Question: The question might be a little misleading.
Here is a screenshot of a DataGrid that has some dummy values (code provided below)

Is there a way to make the white area not covered by a cell clickable? My intention: I want to have full row selection. This can be achieved by 'SelectionUnit="FullRow"' which is fine but how can I make the white area implicitly select the entire row without and
Here is the repro code:
Xaml:
'''
<Window x:Class="DGVRowSelectTest.MainWindow"
xmlns="http://schemas.microsoft.com/winfx/2006/xaml/presentation"
xmlns:x="http://schemas.microsoft.com/winfx/2006/xaml"
Title="MainWindow" Height="350" Width="525" DataContext="{Binding RelativeSource={RelativeSource Self}}">
<DataGrid ItemsSource="{Binding Names}" SelectionMode="Single" SelectionUnit="FullRow" >
</DataGrid>
</Window>
'''
Dummy Code behind of it (just sets the two entries up)
'''
using System.Collections.Generic;
using System.Windows;
namespace DGVRowSelectTest
{
public partial class MainWindow : Window
{
private IList<KeyValuePair<string, string>> _names = new List<KeyValuePair<string, string>>{new KeyValuePair<string, string>("A1", "A2"),new KeyValuePair<string, string>("B1","B2")};
public IList<KeyValuePair<string, string>> Names{get { return _names; }set { _names = value; }}
public MainWindow()
{
InitializeComponent();
}
}
}
'''
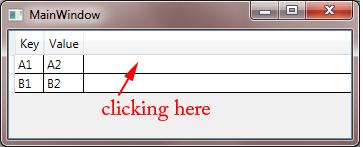
Answer: Since you have mentioned that you don't want to expand column width. This can be achieved with a hacky solution though '(by providing dummy column at last without any binding and setting width to *)'.
You have to set 'AutoGenerateColumns' to 'False' since you are explicitly specifying columns now.
'''
<DataGrid ItemsSource="{Binding Names}" AutoGenerateColumns="False">
<DataGrid.Columns>
<DataGridTextColumn Header="Name" Binding="{Binding Key}"/>
<DataGridTextColumn Header="Name" Binding="{Binding Value}"/>
<DataGridTemplateColumn Width="*"/>
</DataGrid.Columns>
</DataGrid>
'''
Snapshot -